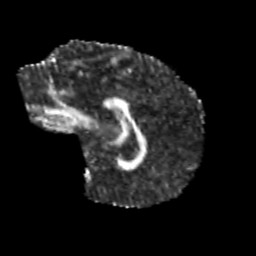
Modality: FA
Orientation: sagittal
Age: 10
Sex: male
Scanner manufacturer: siemens
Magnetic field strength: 3 T
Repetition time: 3.8 s
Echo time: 0.07 s